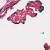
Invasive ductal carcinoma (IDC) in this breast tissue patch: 0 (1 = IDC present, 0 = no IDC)